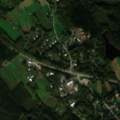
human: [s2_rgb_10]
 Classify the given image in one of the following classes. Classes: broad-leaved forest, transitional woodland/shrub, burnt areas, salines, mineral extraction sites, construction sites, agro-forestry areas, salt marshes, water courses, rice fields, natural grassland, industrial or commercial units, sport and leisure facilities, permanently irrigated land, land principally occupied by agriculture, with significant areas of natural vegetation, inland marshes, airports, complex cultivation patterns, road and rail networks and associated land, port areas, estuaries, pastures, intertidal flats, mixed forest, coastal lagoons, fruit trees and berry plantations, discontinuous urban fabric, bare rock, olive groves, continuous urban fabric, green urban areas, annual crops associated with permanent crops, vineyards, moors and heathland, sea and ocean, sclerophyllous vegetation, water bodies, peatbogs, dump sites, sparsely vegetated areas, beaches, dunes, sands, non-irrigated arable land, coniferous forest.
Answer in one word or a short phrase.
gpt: discontinuous urban fabric, land principally occupied by agriculture, with significant areas of natural vegetation, broad-leaved forest, coniferous forest, mixed forest